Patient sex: M
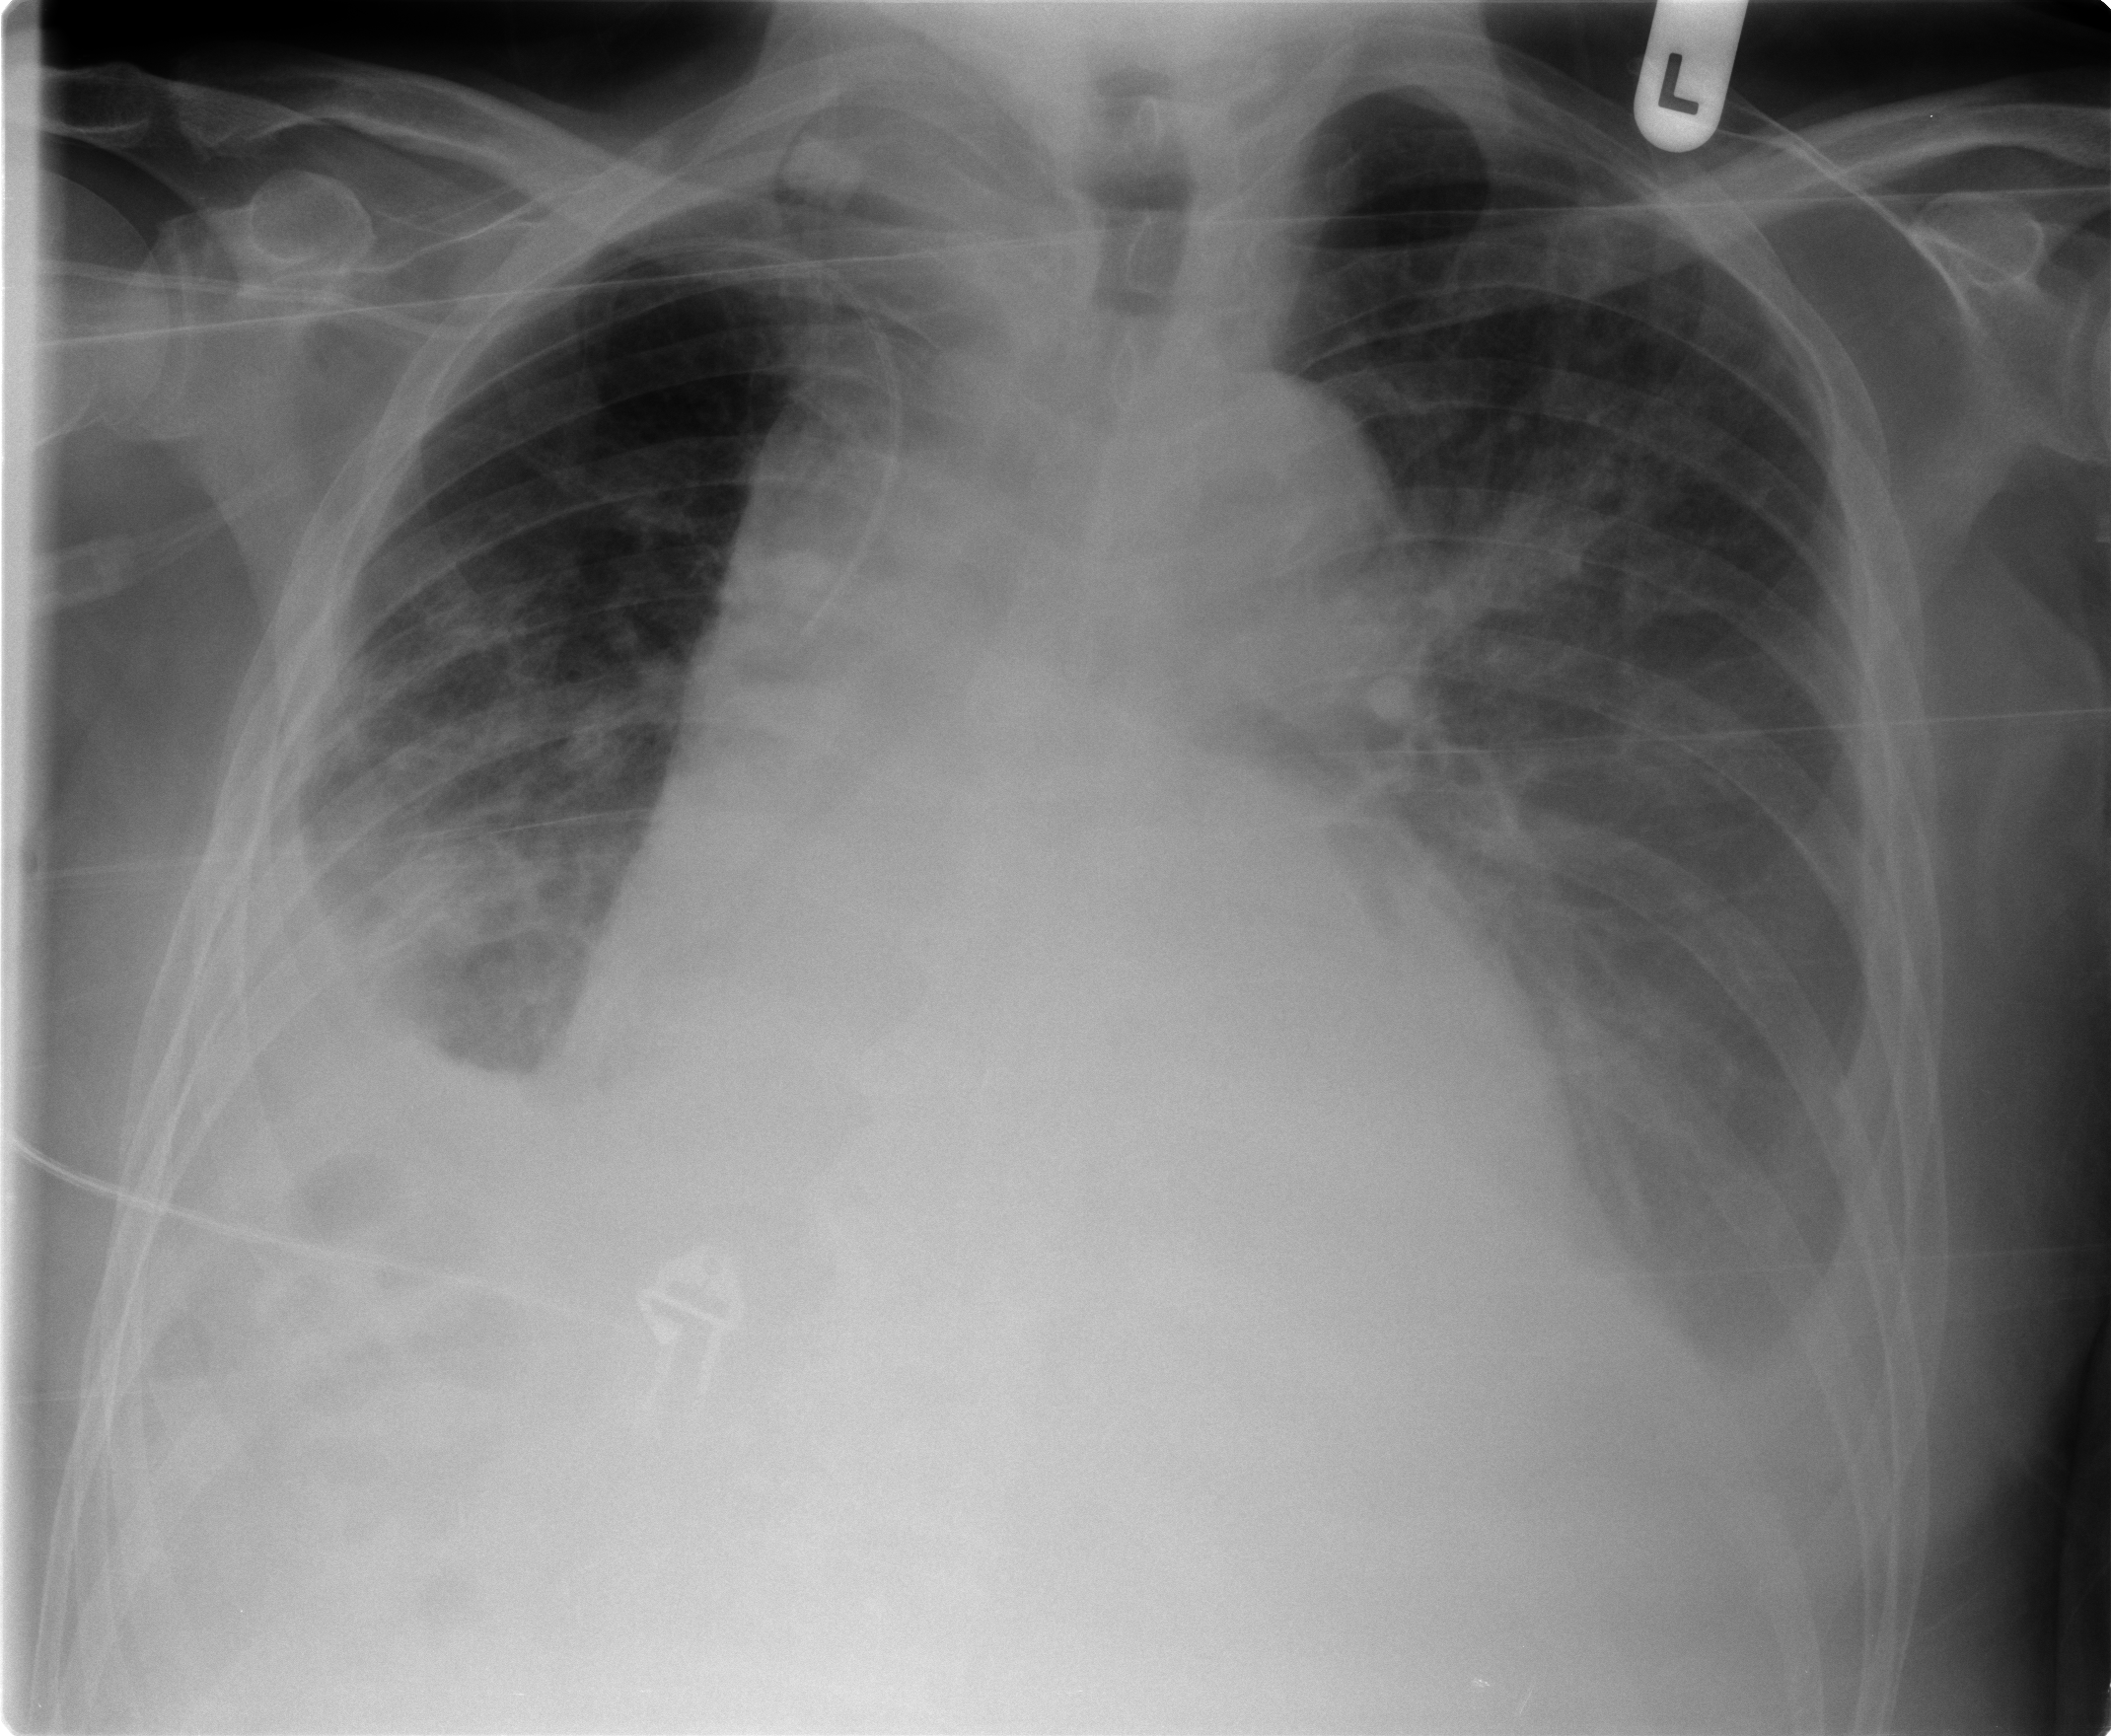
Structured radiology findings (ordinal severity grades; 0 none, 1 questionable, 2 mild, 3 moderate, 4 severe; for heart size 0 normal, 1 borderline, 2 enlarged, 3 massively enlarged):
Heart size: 3
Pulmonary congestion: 2
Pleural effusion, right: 3
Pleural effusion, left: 2
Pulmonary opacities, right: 2
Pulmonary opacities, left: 0
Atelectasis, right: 3
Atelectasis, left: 2